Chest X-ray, PA view. Patient: 32 years old, sex F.
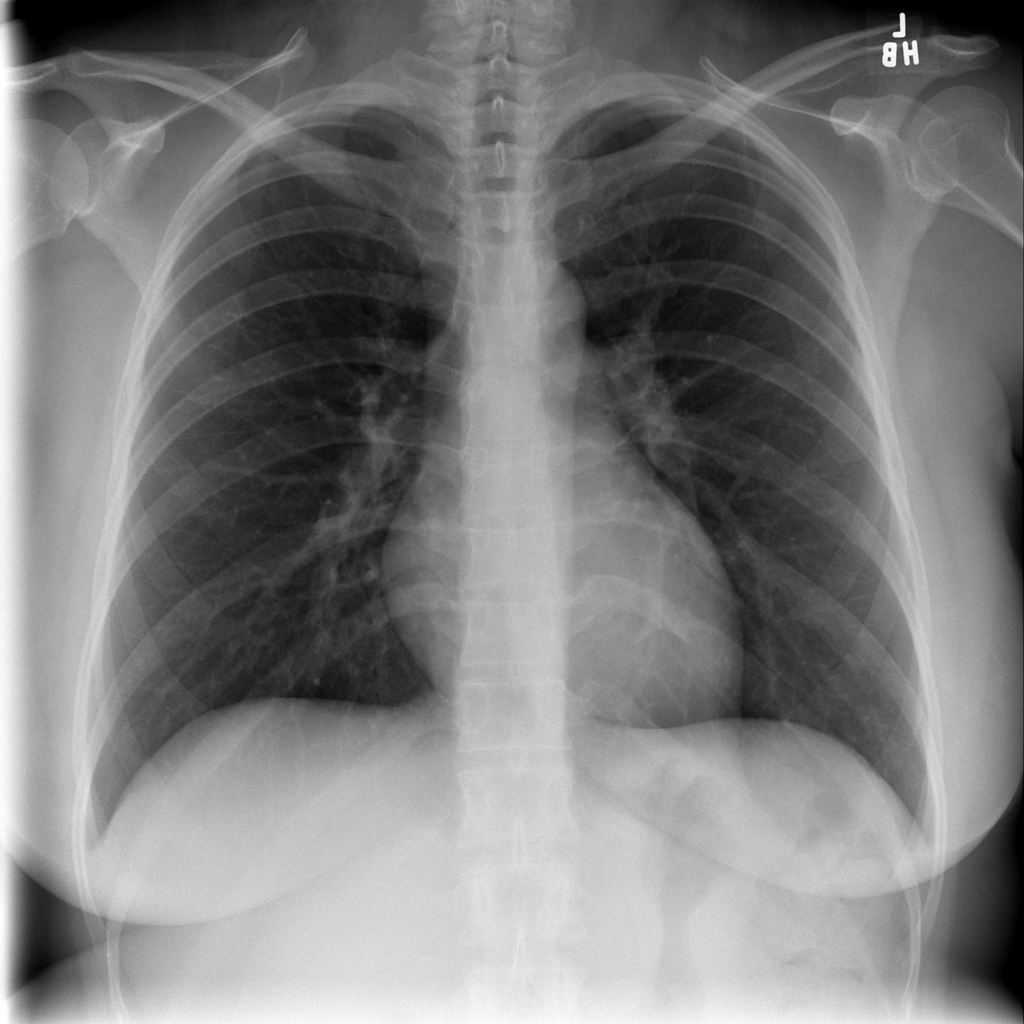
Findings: No Finding